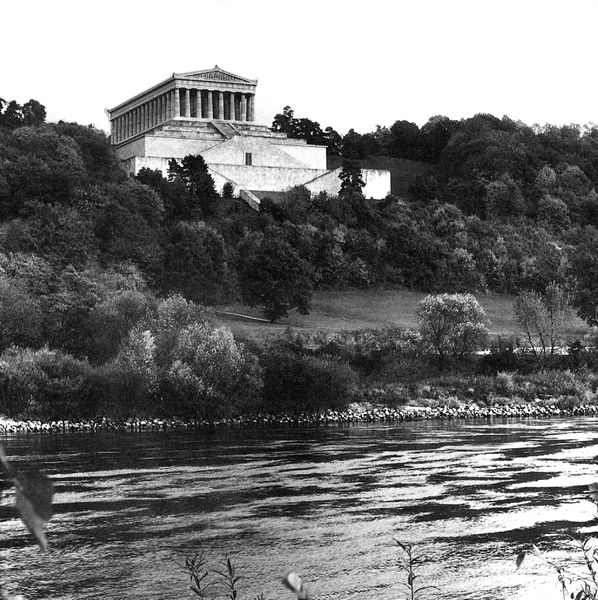
Titel: Walhalla in Donaustauf
Künstler: Leo von Klenze
Standort: Donaustauf, Walhalla (EU - D - Bayern)
Schlagwörter: baum, berg, himmel, wasser, bäume, fluss, ufer, säulen, gebäude, haus, weg, wiese, alt, wand, architektur, stein, steine, bach, hügel, natur, büsche, gebüsch, gewässer, wald, wellen, hang, böschung, strömung, treppe, treppen, stufen, foto, antike, schwarzweiß, rom, griechen, griechisch, griechenland, tempel, dorisch, bewaldet, akropolis, walhalla, wahrzeichen, altertümlich, donau